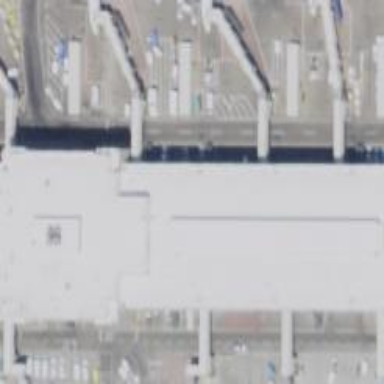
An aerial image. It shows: Airport gate.